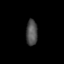
Tissue: skin
Cell type: Epithelial cells
Senescence score: 0.9158
Nuclear area (px): 286
Mean DAPI intensity: 79.797